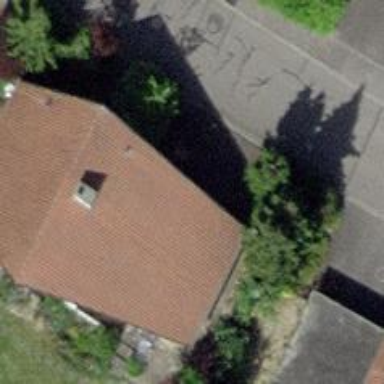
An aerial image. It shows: Simple house.